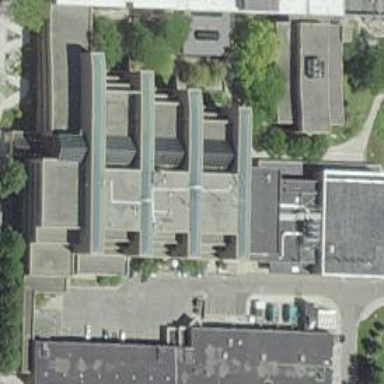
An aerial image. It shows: University building.